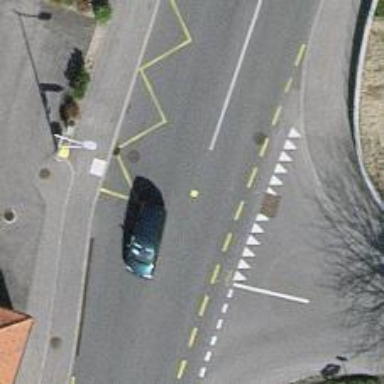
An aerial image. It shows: Bus stop with designated stop position for public transport.